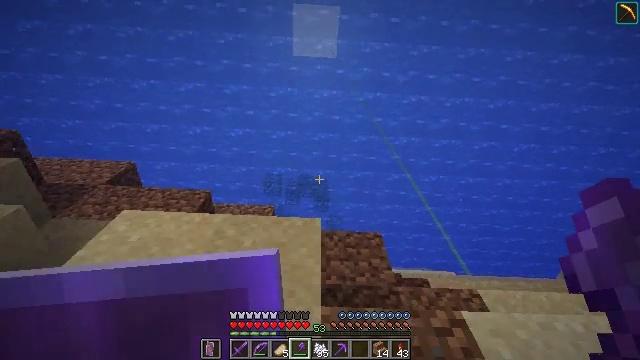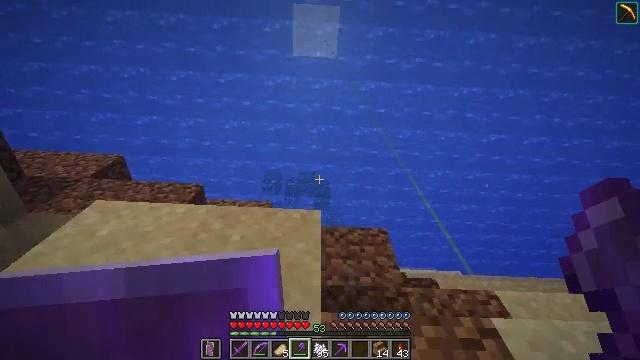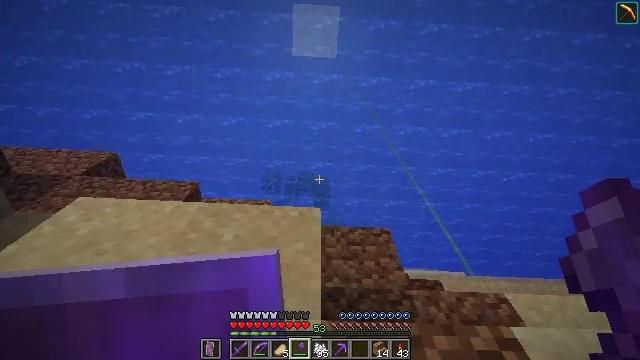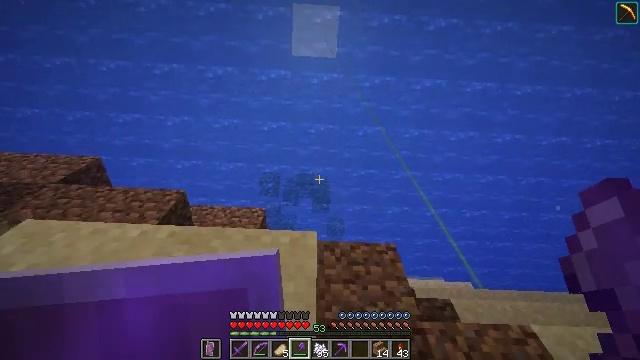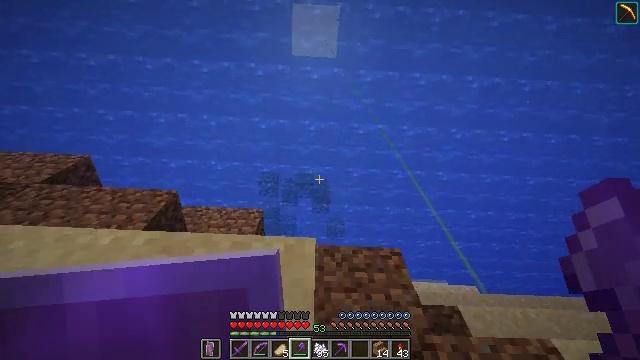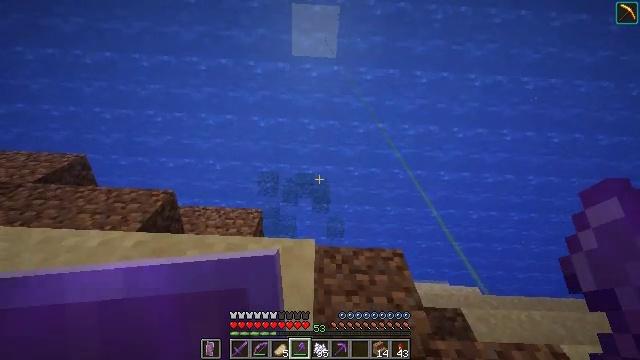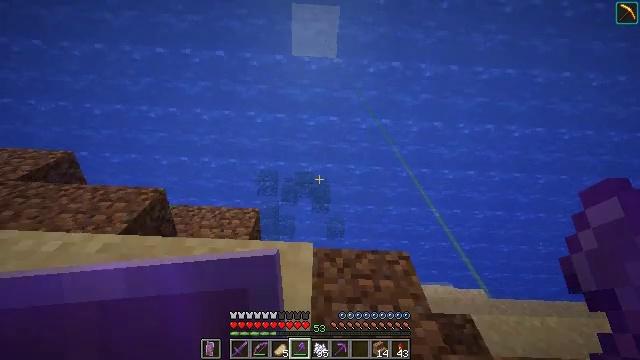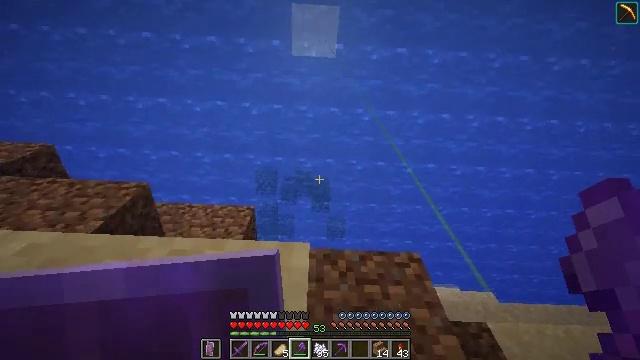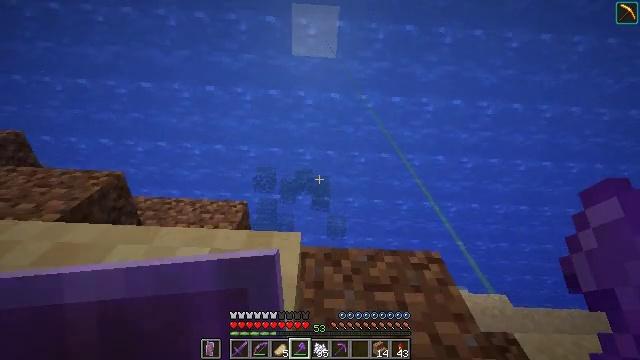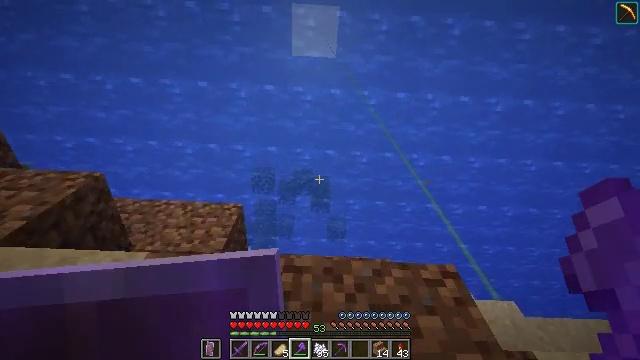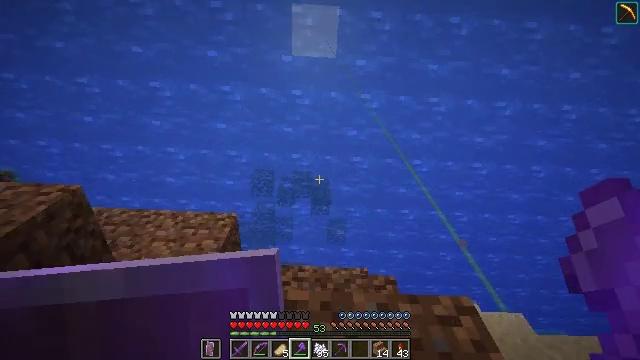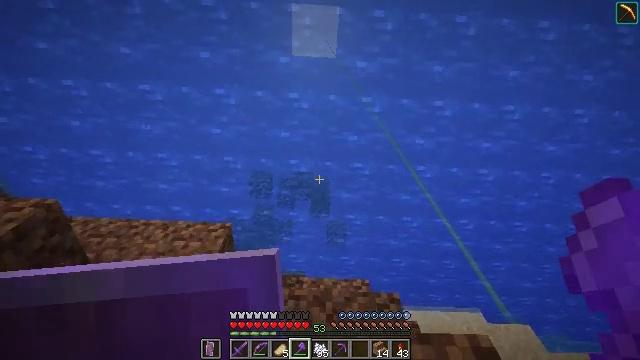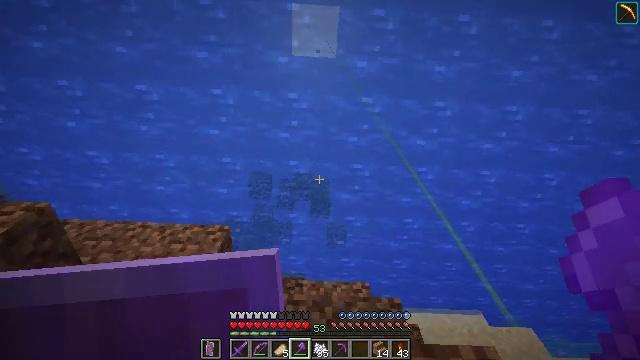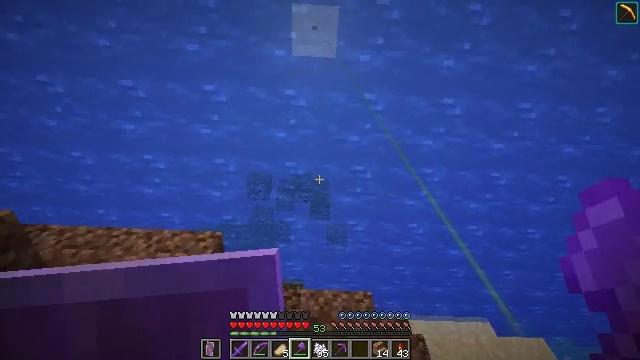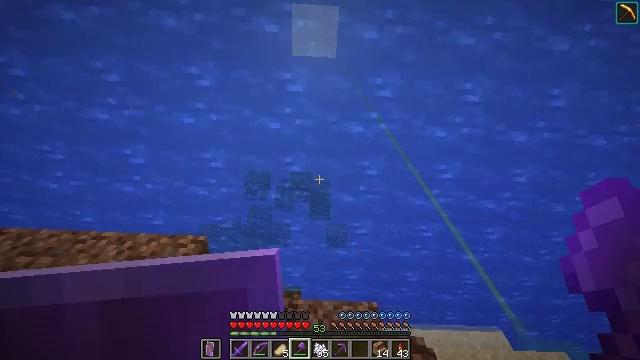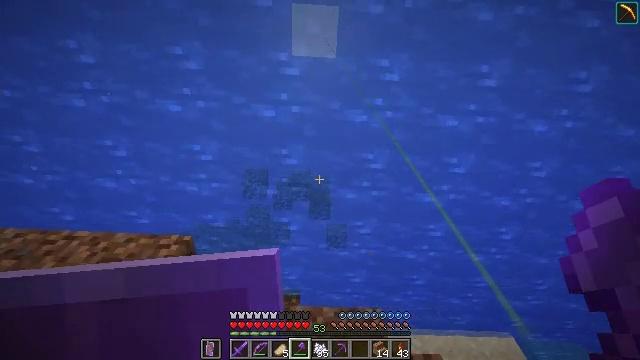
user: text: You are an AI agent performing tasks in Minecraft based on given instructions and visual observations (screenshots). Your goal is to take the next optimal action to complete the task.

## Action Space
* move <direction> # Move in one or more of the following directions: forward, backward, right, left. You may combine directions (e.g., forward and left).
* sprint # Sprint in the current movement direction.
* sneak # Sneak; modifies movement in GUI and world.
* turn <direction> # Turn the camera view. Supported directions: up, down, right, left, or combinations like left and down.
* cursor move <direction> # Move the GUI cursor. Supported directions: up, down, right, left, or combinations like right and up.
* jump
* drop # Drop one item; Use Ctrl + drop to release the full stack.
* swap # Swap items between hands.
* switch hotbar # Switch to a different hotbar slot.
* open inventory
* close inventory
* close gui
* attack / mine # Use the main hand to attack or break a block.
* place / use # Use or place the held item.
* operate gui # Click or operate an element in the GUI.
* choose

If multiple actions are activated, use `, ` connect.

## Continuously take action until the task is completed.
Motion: motion action
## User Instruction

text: Collect oak stairs from a structure.
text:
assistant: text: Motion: move forward
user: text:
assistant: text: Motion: move forward
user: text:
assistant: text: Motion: move forward
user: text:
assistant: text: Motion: move forward
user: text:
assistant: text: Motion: move forward
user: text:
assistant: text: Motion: move forward
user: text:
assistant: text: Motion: move forward
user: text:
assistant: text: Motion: move forward
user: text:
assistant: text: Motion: move forward, sprint
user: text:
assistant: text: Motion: move forward, sprint
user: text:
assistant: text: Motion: move forward, sprint
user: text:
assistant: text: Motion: move forward, sprint
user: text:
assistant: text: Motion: move forward, sprint
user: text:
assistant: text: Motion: move forward, sprint
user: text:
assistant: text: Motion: move forward, sprint
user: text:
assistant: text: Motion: move forward, sprint
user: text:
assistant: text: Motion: move forward, sprint
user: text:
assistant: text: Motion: move forward, sprint
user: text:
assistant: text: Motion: move forward, sprint
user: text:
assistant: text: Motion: move forward, sprint
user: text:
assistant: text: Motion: move forward, sprint
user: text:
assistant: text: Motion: move forward, sprint
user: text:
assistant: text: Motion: move forward, sprint
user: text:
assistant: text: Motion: move forward, sprint
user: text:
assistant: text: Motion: move forward, sprint, turn left
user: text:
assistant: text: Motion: move forward, sprint, turn left and down
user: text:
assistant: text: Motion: move forward, sprint, turn left and down
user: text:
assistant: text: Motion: move forward, sprint, turn left and down
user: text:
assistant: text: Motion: move forward, sprint, turn left and down
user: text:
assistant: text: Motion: move forward, sprint